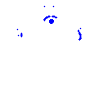
Particle: electron